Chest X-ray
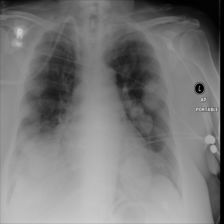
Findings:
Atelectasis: negative
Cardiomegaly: negative
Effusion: negative
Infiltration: negative
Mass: positive
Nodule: negative
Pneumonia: negative
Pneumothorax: negative
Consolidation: negative
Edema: negative
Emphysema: negative
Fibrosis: negative
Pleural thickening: negative
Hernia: negative